Interaction volume radius: 10 \u00c5
Interaction volume height: 10 \u00c5
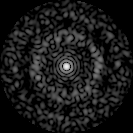
Disorder parameter: 0.838